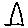
Label: triangle